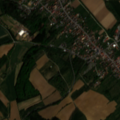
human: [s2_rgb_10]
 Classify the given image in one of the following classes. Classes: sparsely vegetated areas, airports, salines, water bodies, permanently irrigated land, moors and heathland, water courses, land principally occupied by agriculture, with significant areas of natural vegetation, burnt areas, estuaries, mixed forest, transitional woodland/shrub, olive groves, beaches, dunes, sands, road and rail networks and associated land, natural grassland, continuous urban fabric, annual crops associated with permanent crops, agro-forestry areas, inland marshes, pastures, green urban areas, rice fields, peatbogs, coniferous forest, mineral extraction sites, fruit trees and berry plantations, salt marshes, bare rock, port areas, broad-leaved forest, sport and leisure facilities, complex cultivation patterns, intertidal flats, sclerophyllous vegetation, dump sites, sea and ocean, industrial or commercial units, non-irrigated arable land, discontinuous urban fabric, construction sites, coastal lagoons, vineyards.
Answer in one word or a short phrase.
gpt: discontinuous urban fabric, non-irrigated arable land, complex cultivation patterns, land principally occupied by agriculture, with significant areas of natural vegetation